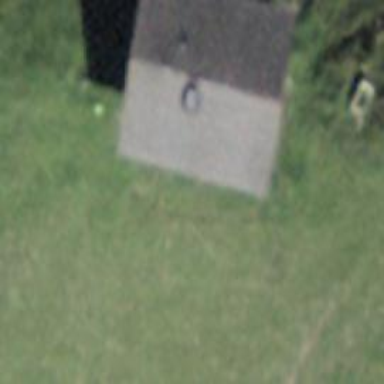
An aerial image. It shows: Cabin is depicted in the image.